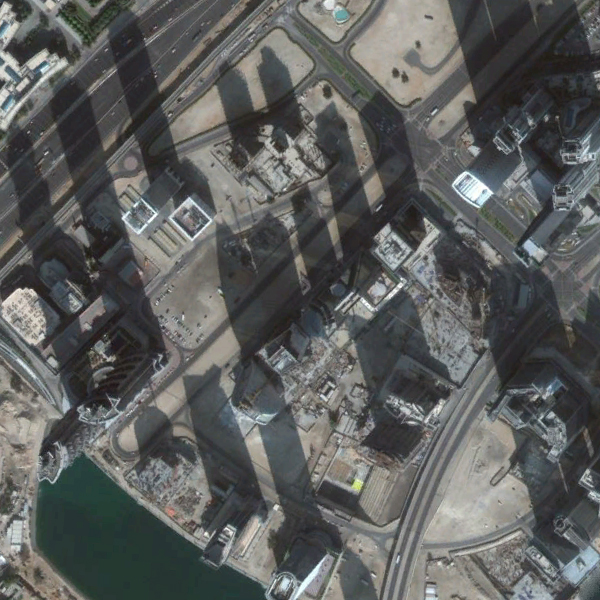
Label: Commercial